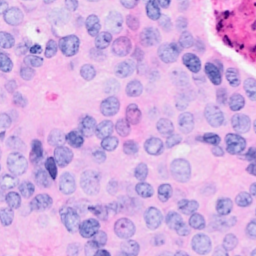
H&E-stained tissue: Breast